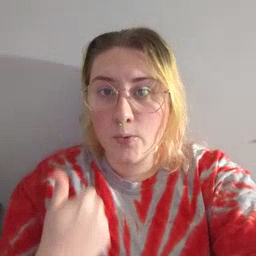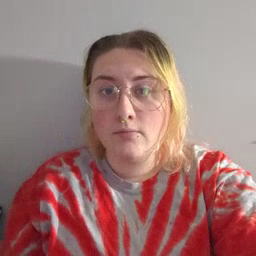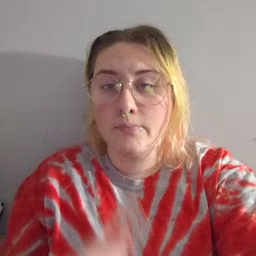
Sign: animal